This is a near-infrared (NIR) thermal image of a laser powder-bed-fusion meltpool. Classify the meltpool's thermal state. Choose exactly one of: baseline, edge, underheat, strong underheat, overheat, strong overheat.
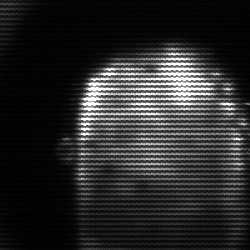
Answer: baseline